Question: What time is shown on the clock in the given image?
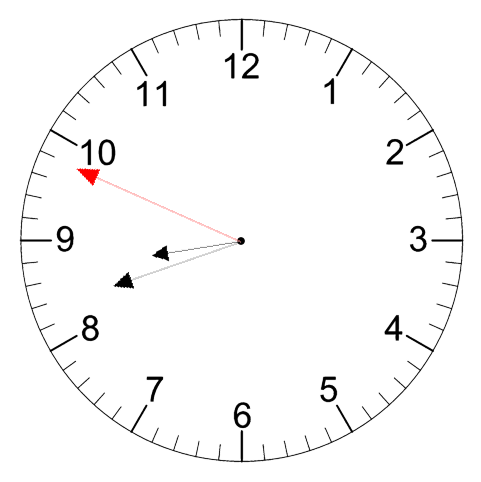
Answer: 08:41:49